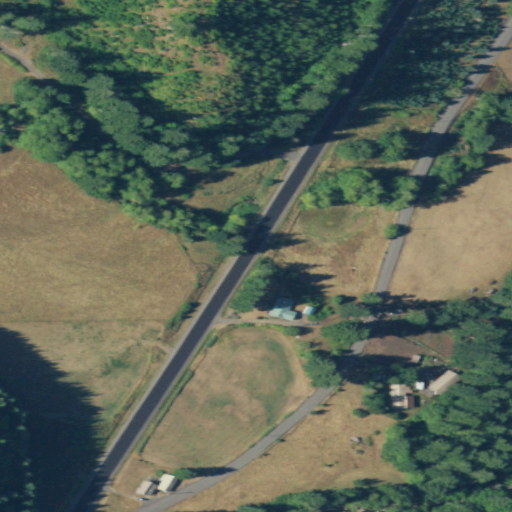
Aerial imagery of valley in Washington named Mullers Canyon containing pasture, evergreen forest, low intensity development, open development, woody wetlands, herbaceous wetlands, mixed forest, and grassland